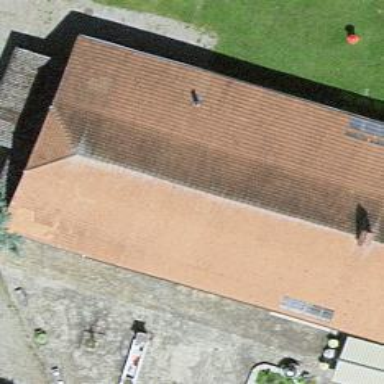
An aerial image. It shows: Farm building.